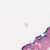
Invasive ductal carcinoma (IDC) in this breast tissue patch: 0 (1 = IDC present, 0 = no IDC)